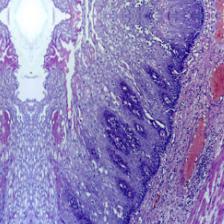
Diagnosis: Normal